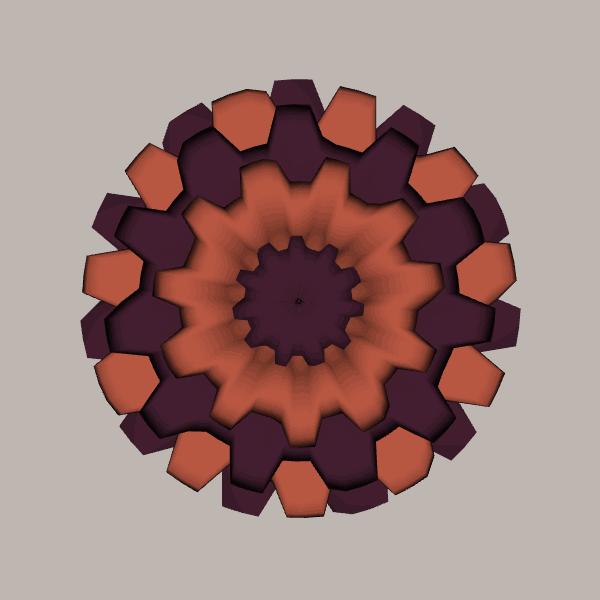
Background: light